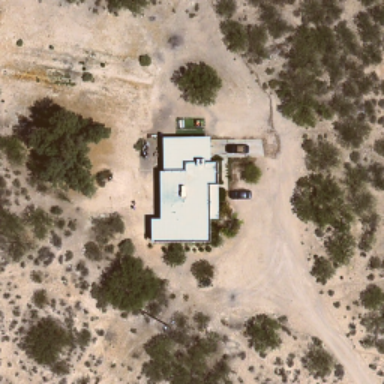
A house is surrounded by sands and bushes in the sparse residential area .